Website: crate-barrel
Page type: cross-sells
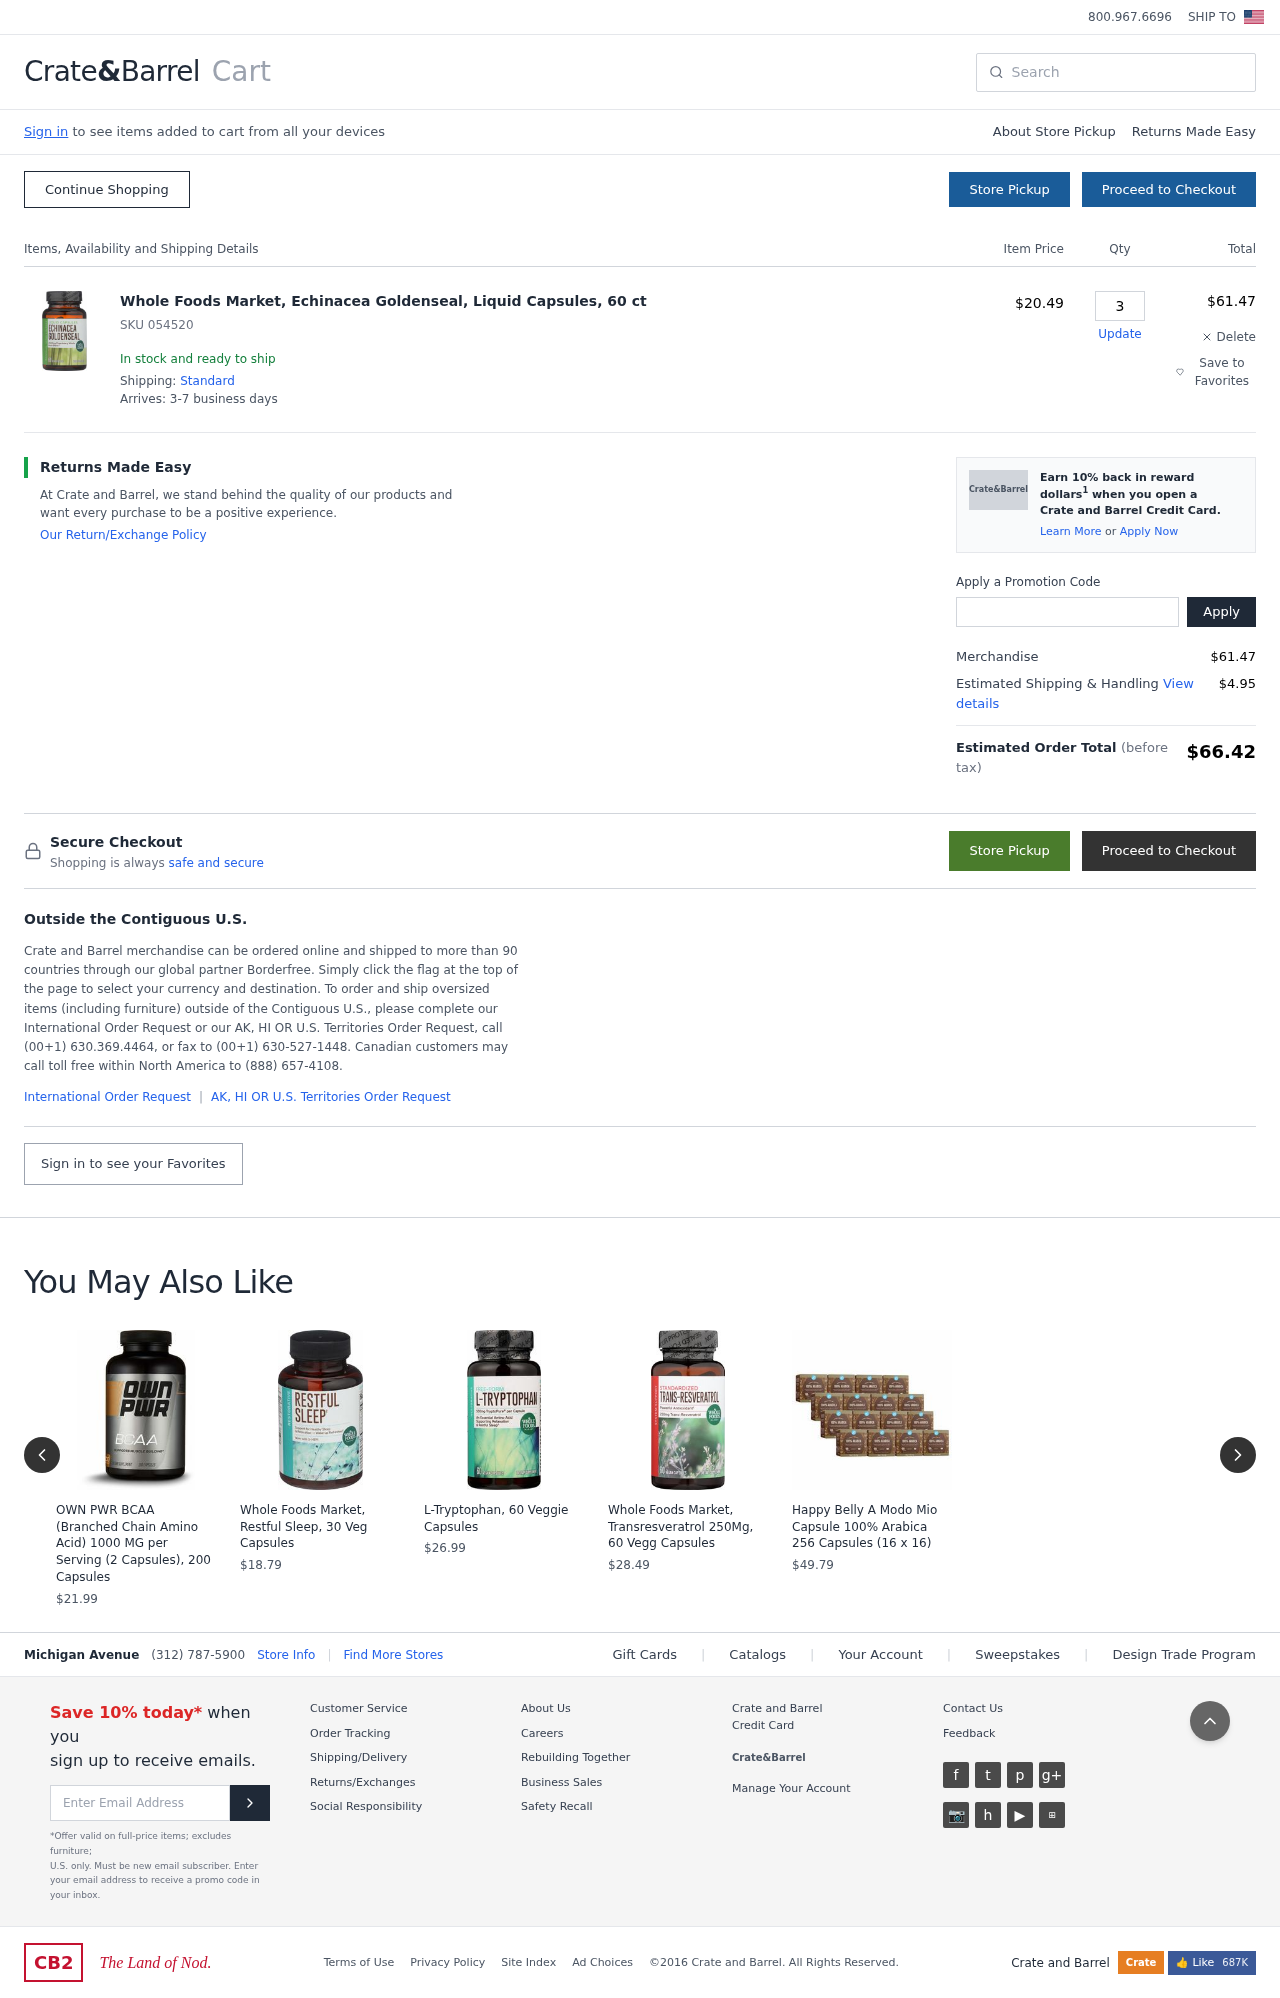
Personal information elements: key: PII_PROMO_CODE
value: SUMMER74
Product elements: key: PRODUCT1_NAME
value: Whole Foods Market, Echinacea Goldenseal, Liquid Capsules, 60 ct
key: PRODUCT1_PRICE
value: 20.49
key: PRODUCT1_QUANTITY
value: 3
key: PRODUCT2_NAME
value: OWN PWR BCAA (Branched Chain Amino Acid) 1000 MG per Serving (2 Capsules), 200 Capsules
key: PRODUCT2_PRICE
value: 21.99
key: PRODUCT3_NAME
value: Whole Foods Market, Restful Sleep, 30 Veg Capsules
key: PRODUCT3_PRICE
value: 18.79
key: PRODUCT4_NAME
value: L-Tryptophan, 60 Veggie Capsules
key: PRODUCT4_PRICE
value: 26.99
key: PRODUCT5_NAME
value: Whole Foods Market, Transresveratrol 250Mg, 60 Vegg Capsules
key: PRODUCT5_PRICE
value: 28.49
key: PRODUCT6_NAME
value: Happy Belly A Modo Mio Capsule 100% Arabica 256 Capsules (16 x 16)
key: PRODUCT6_PRICE
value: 49.79
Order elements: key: ORDER_SKU
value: SKU 054520
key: ORDER_ITEM_TOTAL
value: $61.47
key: ORDER_SUBTOTAL
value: $61.47
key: ORDER_SHIPPING_COST
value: $4.95
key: ORDER_TOTAL
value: $66.42
Search elements: key: HEADER_SEARCH
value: Search